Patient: sex M, age 64
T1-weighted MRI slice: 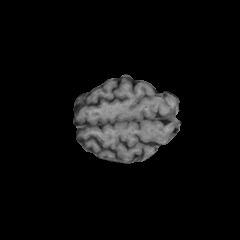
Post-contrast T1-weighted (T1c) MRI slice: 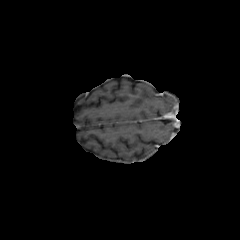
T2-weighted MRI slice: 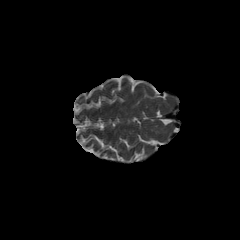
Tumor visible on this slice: no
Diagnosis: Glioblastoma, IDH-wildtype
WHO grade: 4